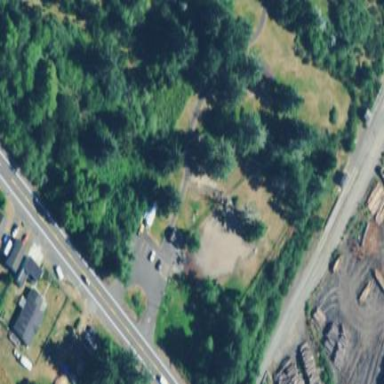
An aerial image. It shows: Dog park enclosed by fence.